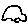
Label: car